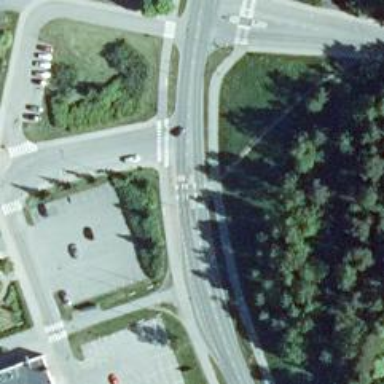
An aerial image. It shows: Marked crossing on asphalt cycleway road.